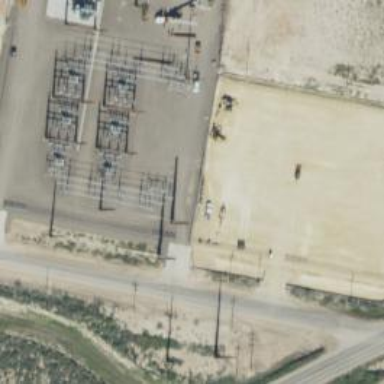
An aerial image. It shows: Switch used for power control.